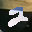
Label: 2